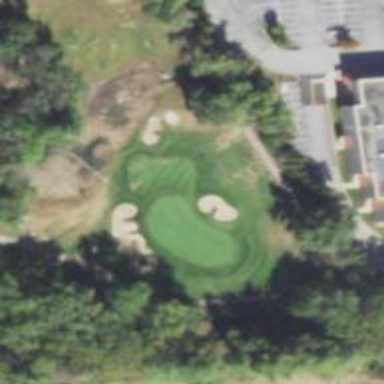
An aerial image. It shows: Golf hole.